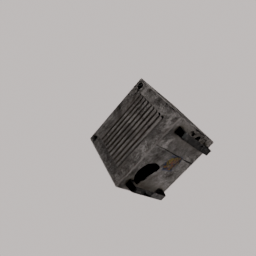
Label: electronics